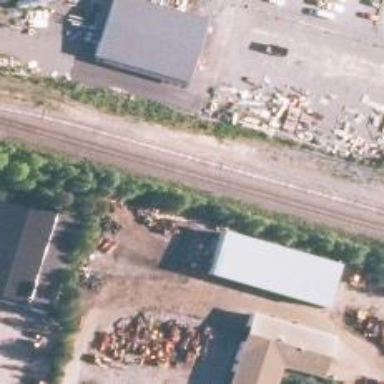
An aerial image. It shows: Wedge used for railway derailment.